Interaction volume radius: 10 \u00c5
Interaction volume height: 25 \u00c5
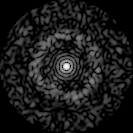
Disorder parameter: 0.8402